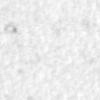
Label: no_change